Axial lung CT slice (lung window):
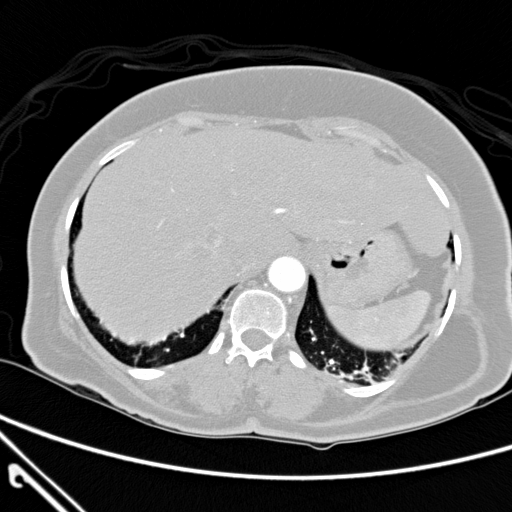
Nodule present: no